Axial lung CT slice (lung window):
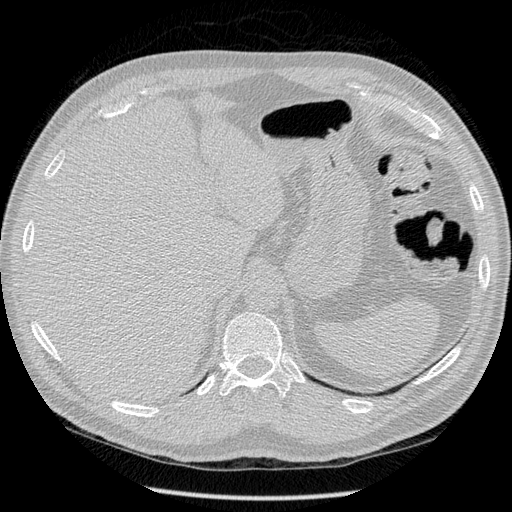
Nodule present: no